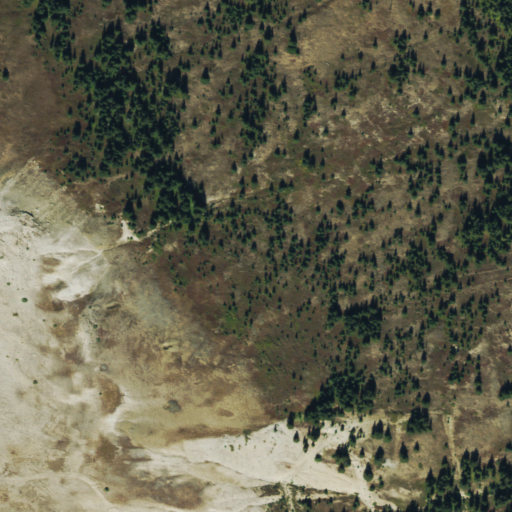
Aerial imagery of mountain in Colorado named Chalk Mountain containing shrub, evergreen forest, and grassland